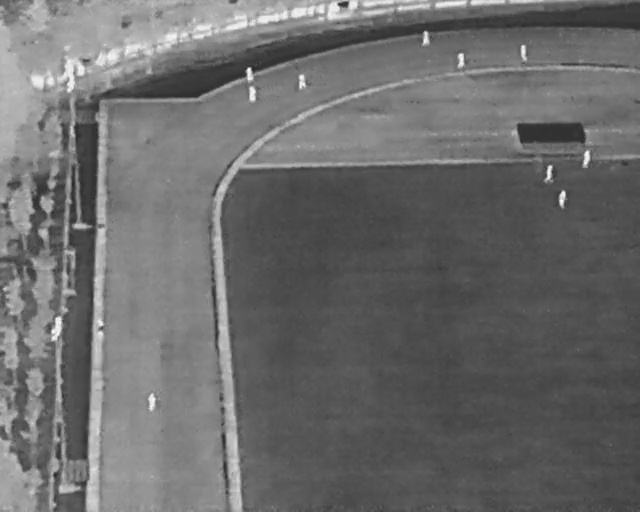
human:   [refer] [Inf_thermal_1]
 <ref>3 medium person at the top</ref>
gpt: <box>[[37, 17, 40, 19, 2], [37, 13, 40, 15, 2], [65, 6, 67, 8, 2]]</box>

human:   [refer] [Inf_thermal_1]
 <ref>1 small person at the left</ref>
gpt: <box>[[14, 63, 17, 64, 2]]</box>

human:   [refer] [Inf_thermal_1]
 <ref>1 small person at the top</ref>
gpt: <box>[[45, 15, 48, 16, 2]]</box>

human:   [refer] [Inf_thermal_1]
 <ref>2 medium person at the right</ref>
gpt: <box>[[86, 37, 89, 39, 2], [84, 32, 87, 35, 2]]</box>

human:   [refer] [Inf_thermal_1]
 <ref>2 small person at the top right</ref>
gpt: <box>[[80, 9, 83, 11, 2], [70, 10, 73, 12, 2]]</box>